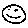
Label: smiley face